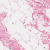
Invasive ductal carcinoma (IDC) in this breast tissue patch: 0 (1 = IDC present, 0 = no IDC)